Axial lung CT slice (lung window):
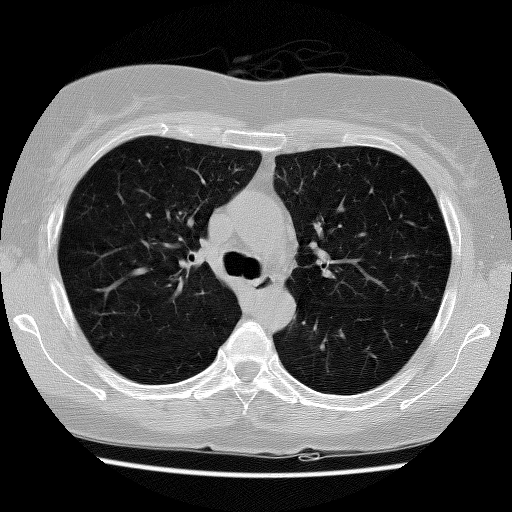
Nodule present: no